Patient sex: M
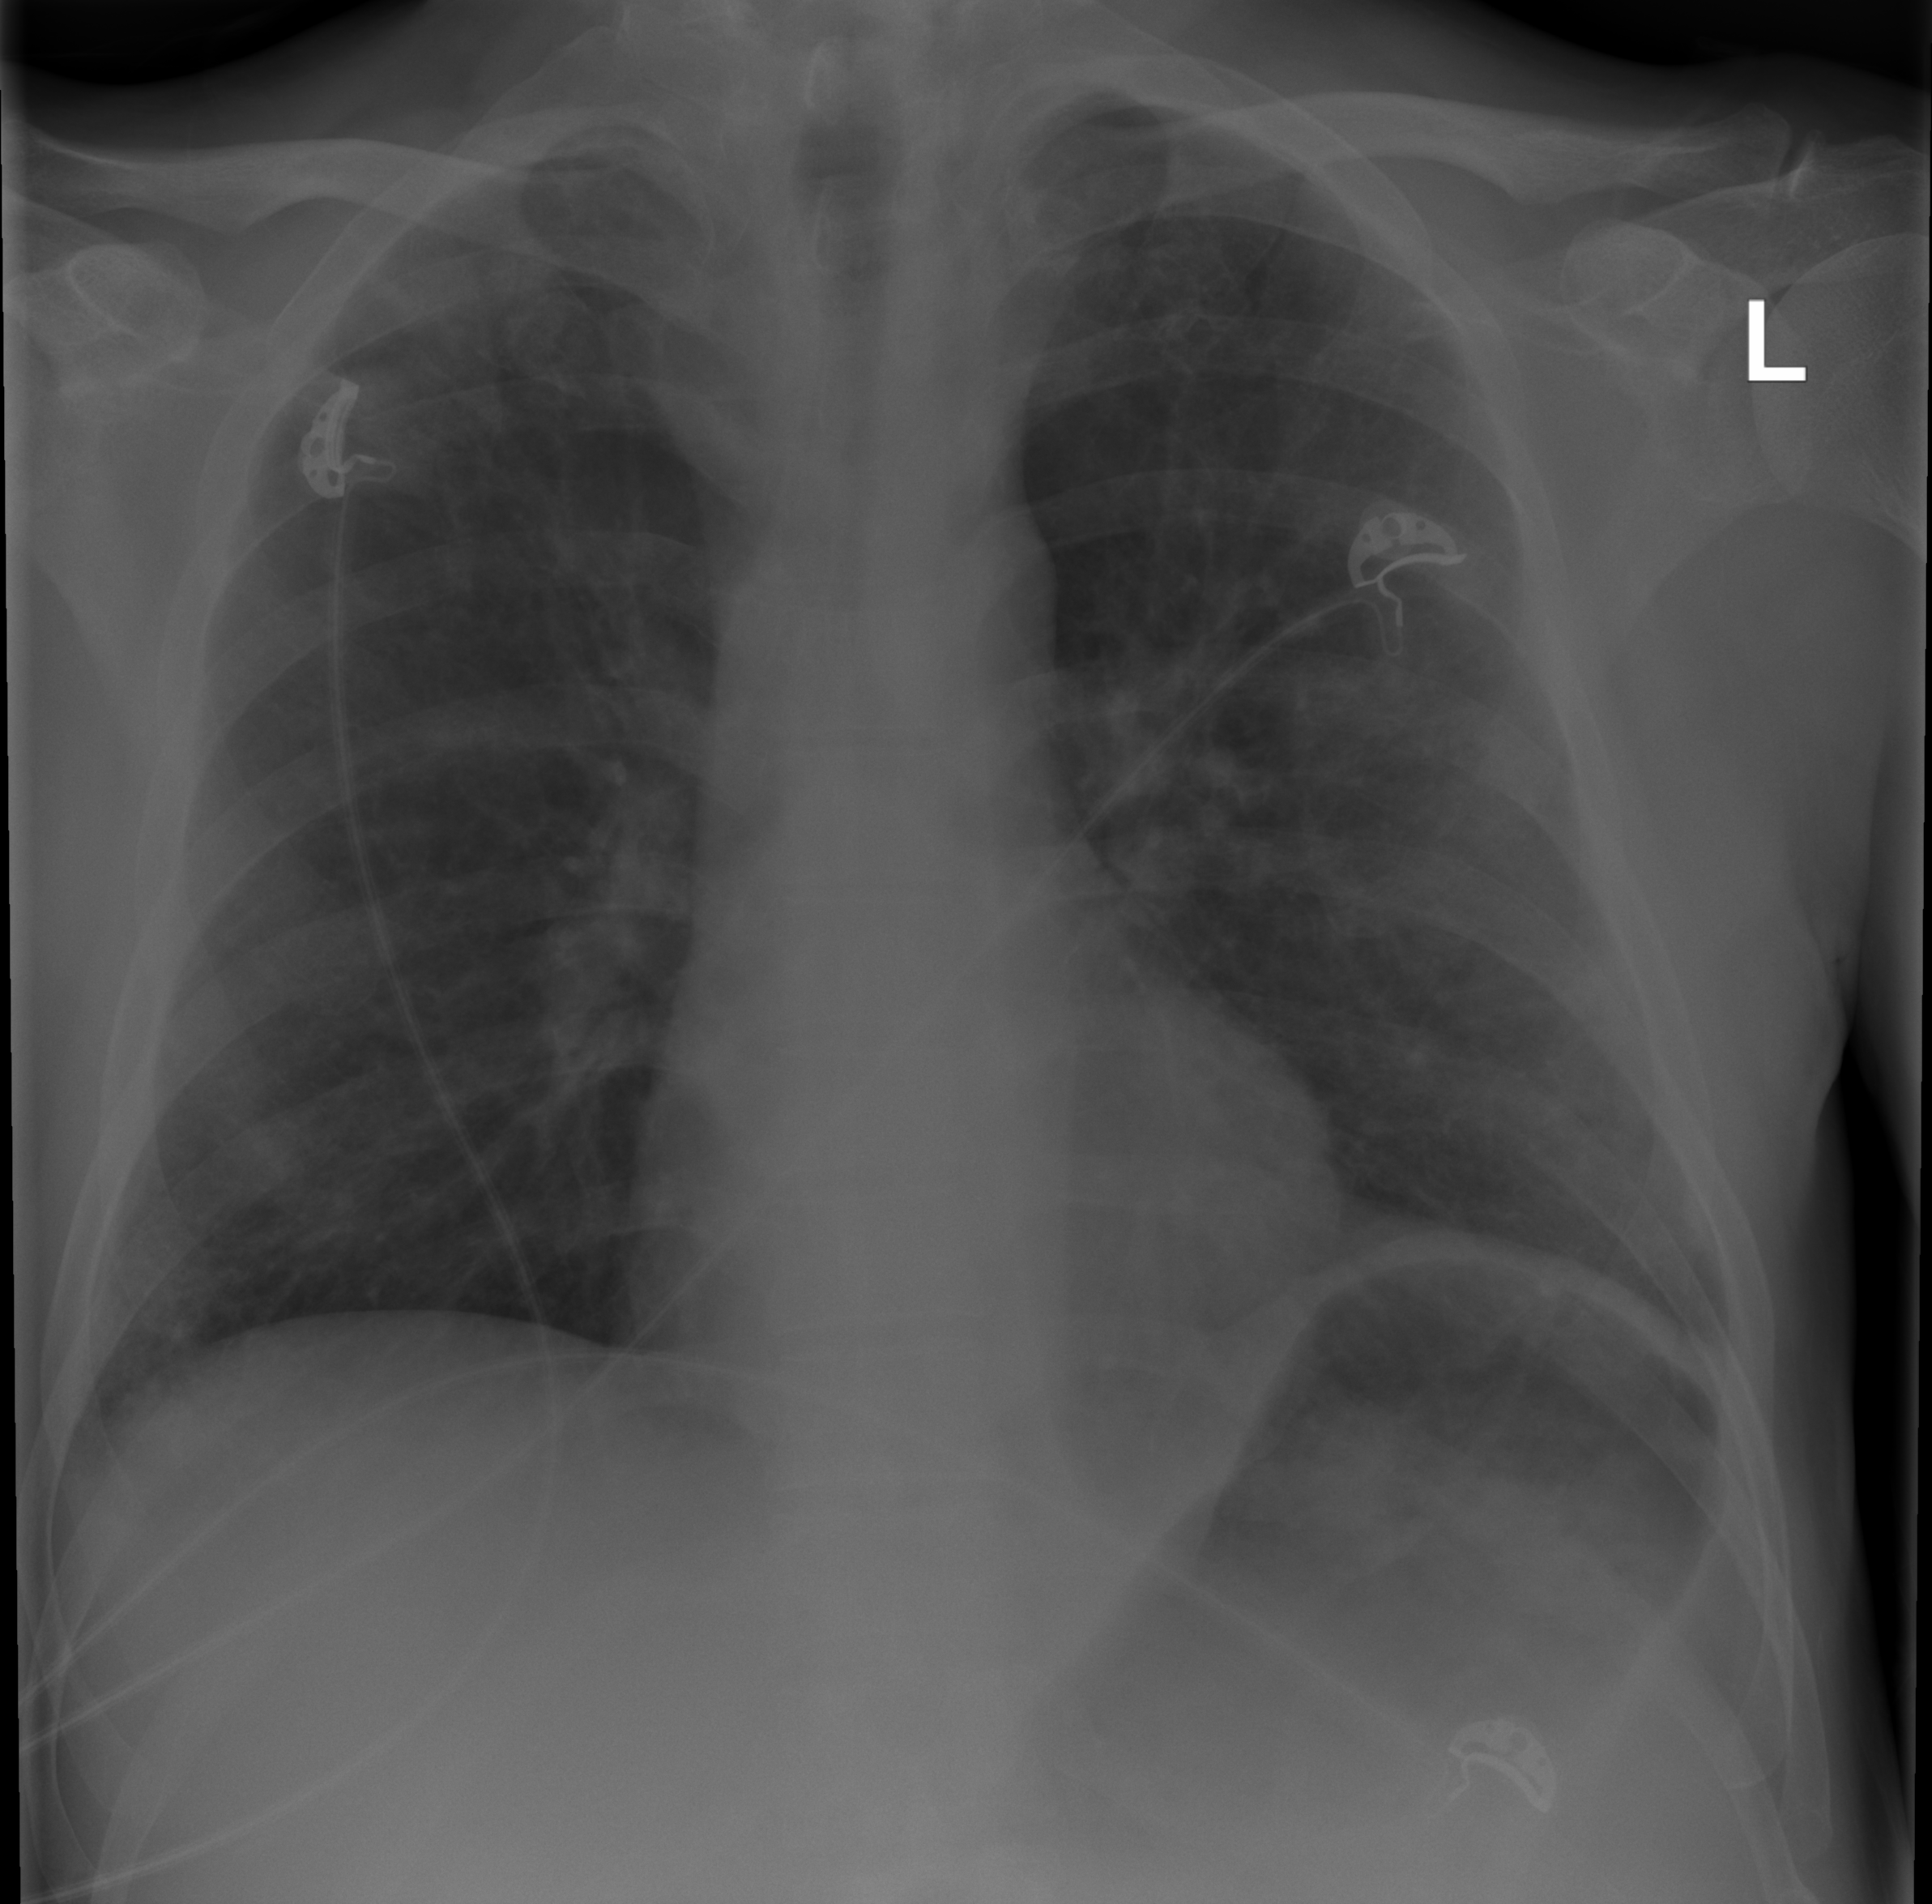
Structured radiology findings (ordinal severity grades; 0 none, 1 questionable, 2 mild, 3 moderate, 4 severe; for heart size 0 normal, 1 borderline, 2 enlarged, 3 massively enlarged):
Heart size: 0
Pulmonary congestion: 0
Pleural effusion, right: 0
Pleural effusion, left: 0
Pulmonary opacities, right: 2
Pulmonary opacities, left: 2
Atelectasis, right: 0
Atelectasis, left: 0